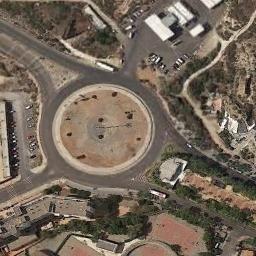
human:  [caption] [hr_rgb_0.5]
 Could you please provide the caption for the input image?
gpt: There are several vehicles driving on the road at the roundabout, There are some buildings and some trees and some lawns around the roundabout, And many cars are parked in the open space beside the roundabout .

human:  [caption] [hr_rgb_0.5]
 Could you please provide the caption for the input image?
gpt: There are many buildings and trees around the roundabout .

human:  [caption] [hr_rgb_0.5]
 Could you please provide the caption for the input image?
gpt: The roundabout is on the bare land next to buildings and trees .

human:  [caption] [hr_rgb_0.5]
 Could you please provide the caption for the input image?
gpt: The roundabout with some exits and entrances is surrounded by some buildings and parking lots and a clearing is in the middle of the roundabout .

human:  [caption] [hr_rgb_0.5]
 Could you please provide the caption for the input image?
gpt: There are some buildings and green trees beside the roundabout .